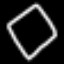
Label: diamond